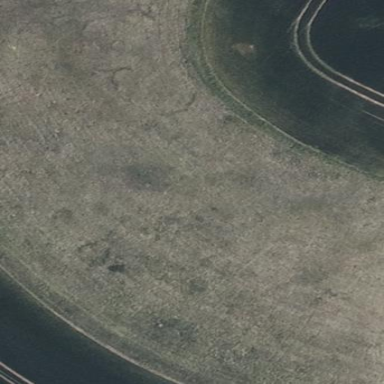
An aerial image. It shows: Beautiful meadow.